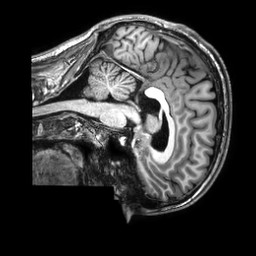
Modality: T1w
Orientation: sagittal
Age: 31
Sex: male
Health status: healthy
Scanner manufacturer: philips
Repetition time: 0.009 s
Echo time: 0.004 s